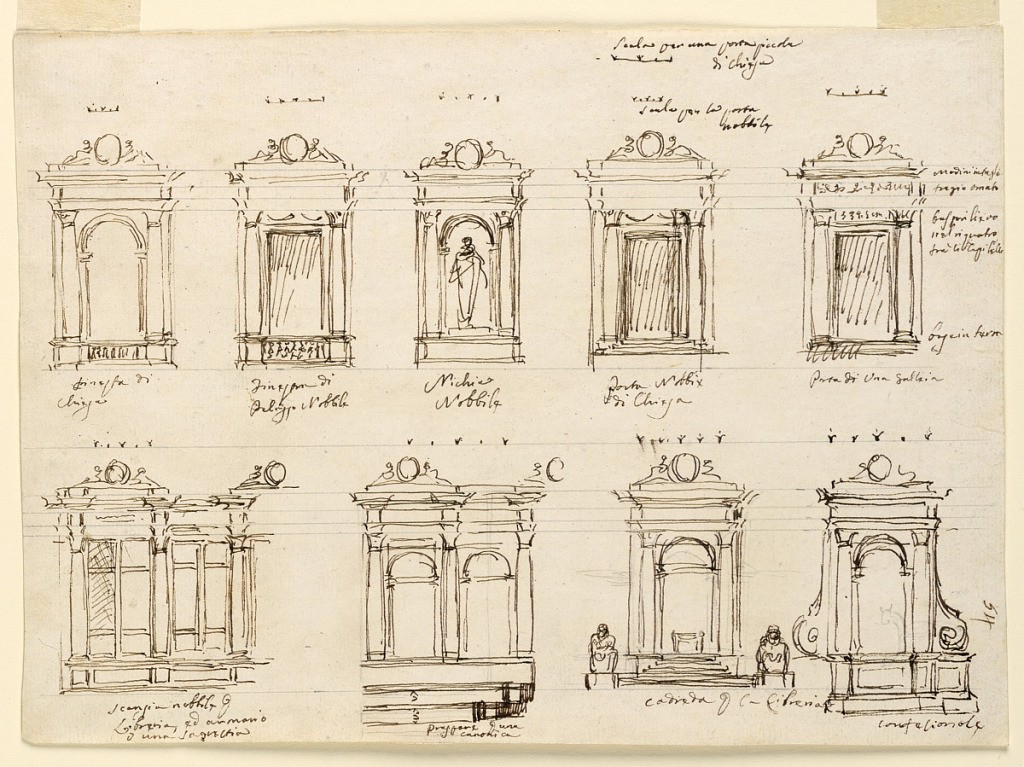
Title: Windows, doors, church furniture
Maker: Giuseppe Barberi, Italian, 1746–1809
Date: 1746–1809
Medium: Pen and brown ink, brush and brown wash on off-white laid paper
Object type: Drawing
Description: Windows, doors, church furniture.